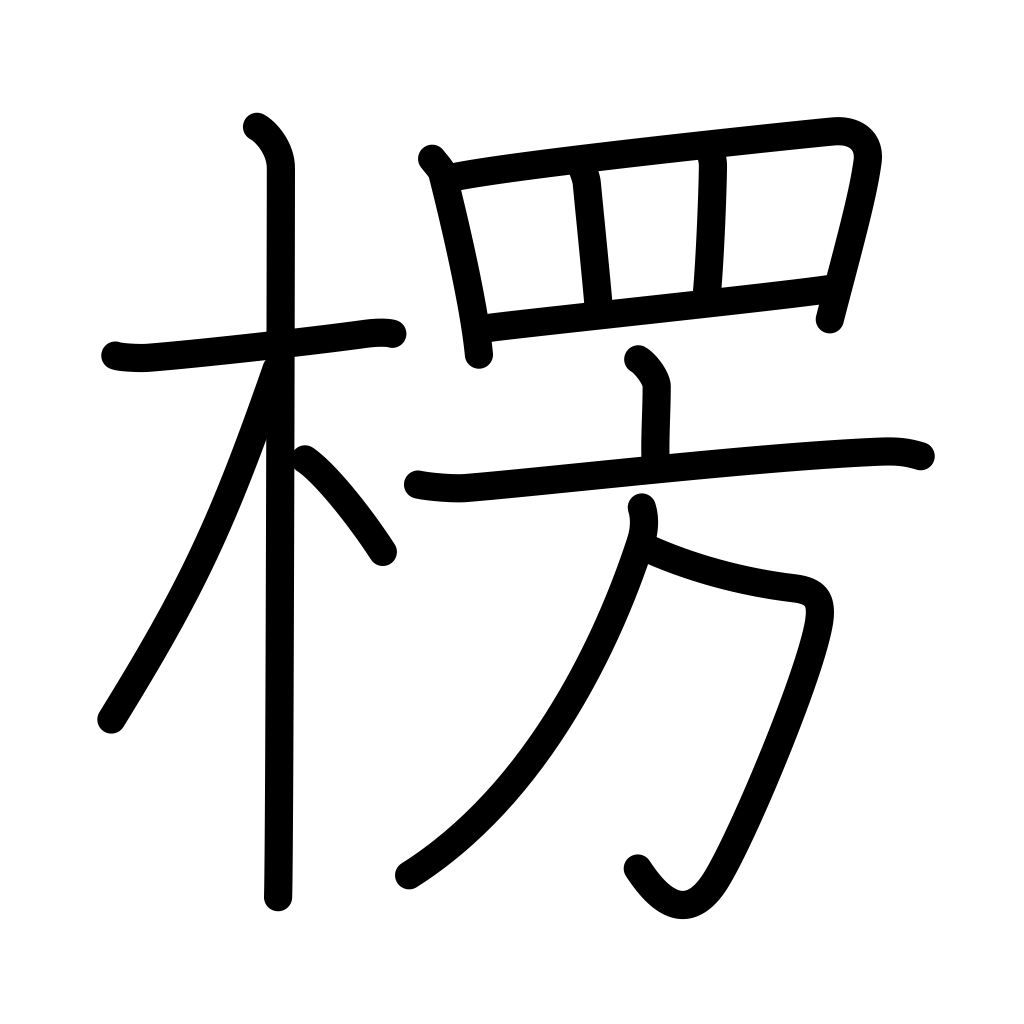
Meaning: corner, protrusion